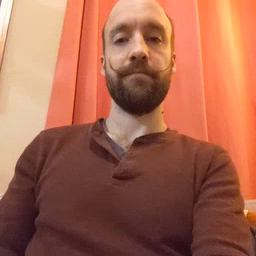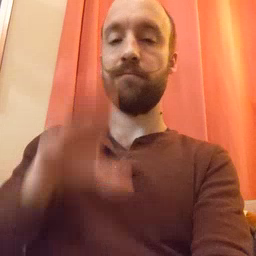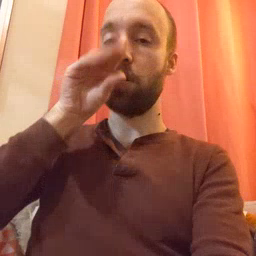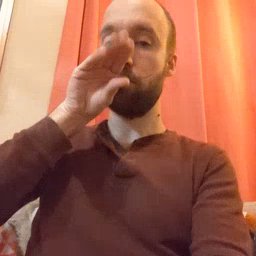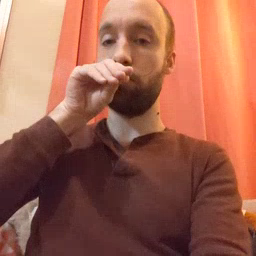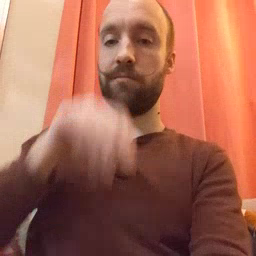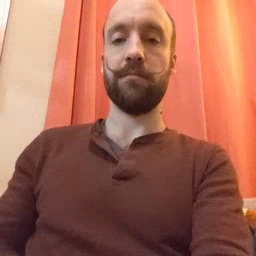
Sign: goose